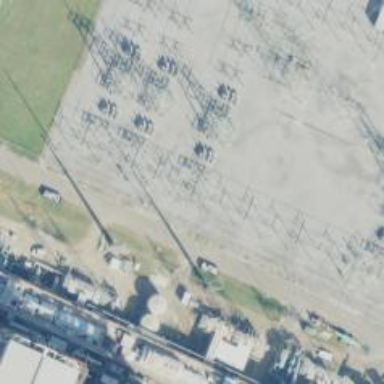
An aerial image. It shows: Switch used for power control.